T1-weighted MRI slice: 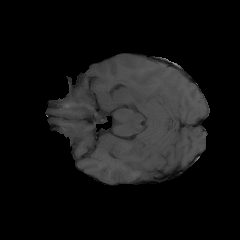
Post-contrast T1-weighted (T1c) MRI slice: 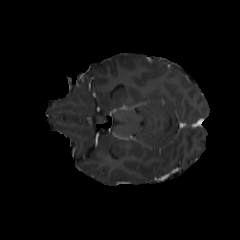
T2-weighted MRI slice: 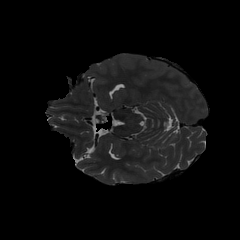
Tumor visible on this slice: no